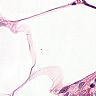
Metastatic tissue present: no